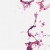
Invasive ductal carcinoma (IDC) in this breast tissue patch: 0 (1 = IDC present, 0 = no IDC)